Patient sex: M
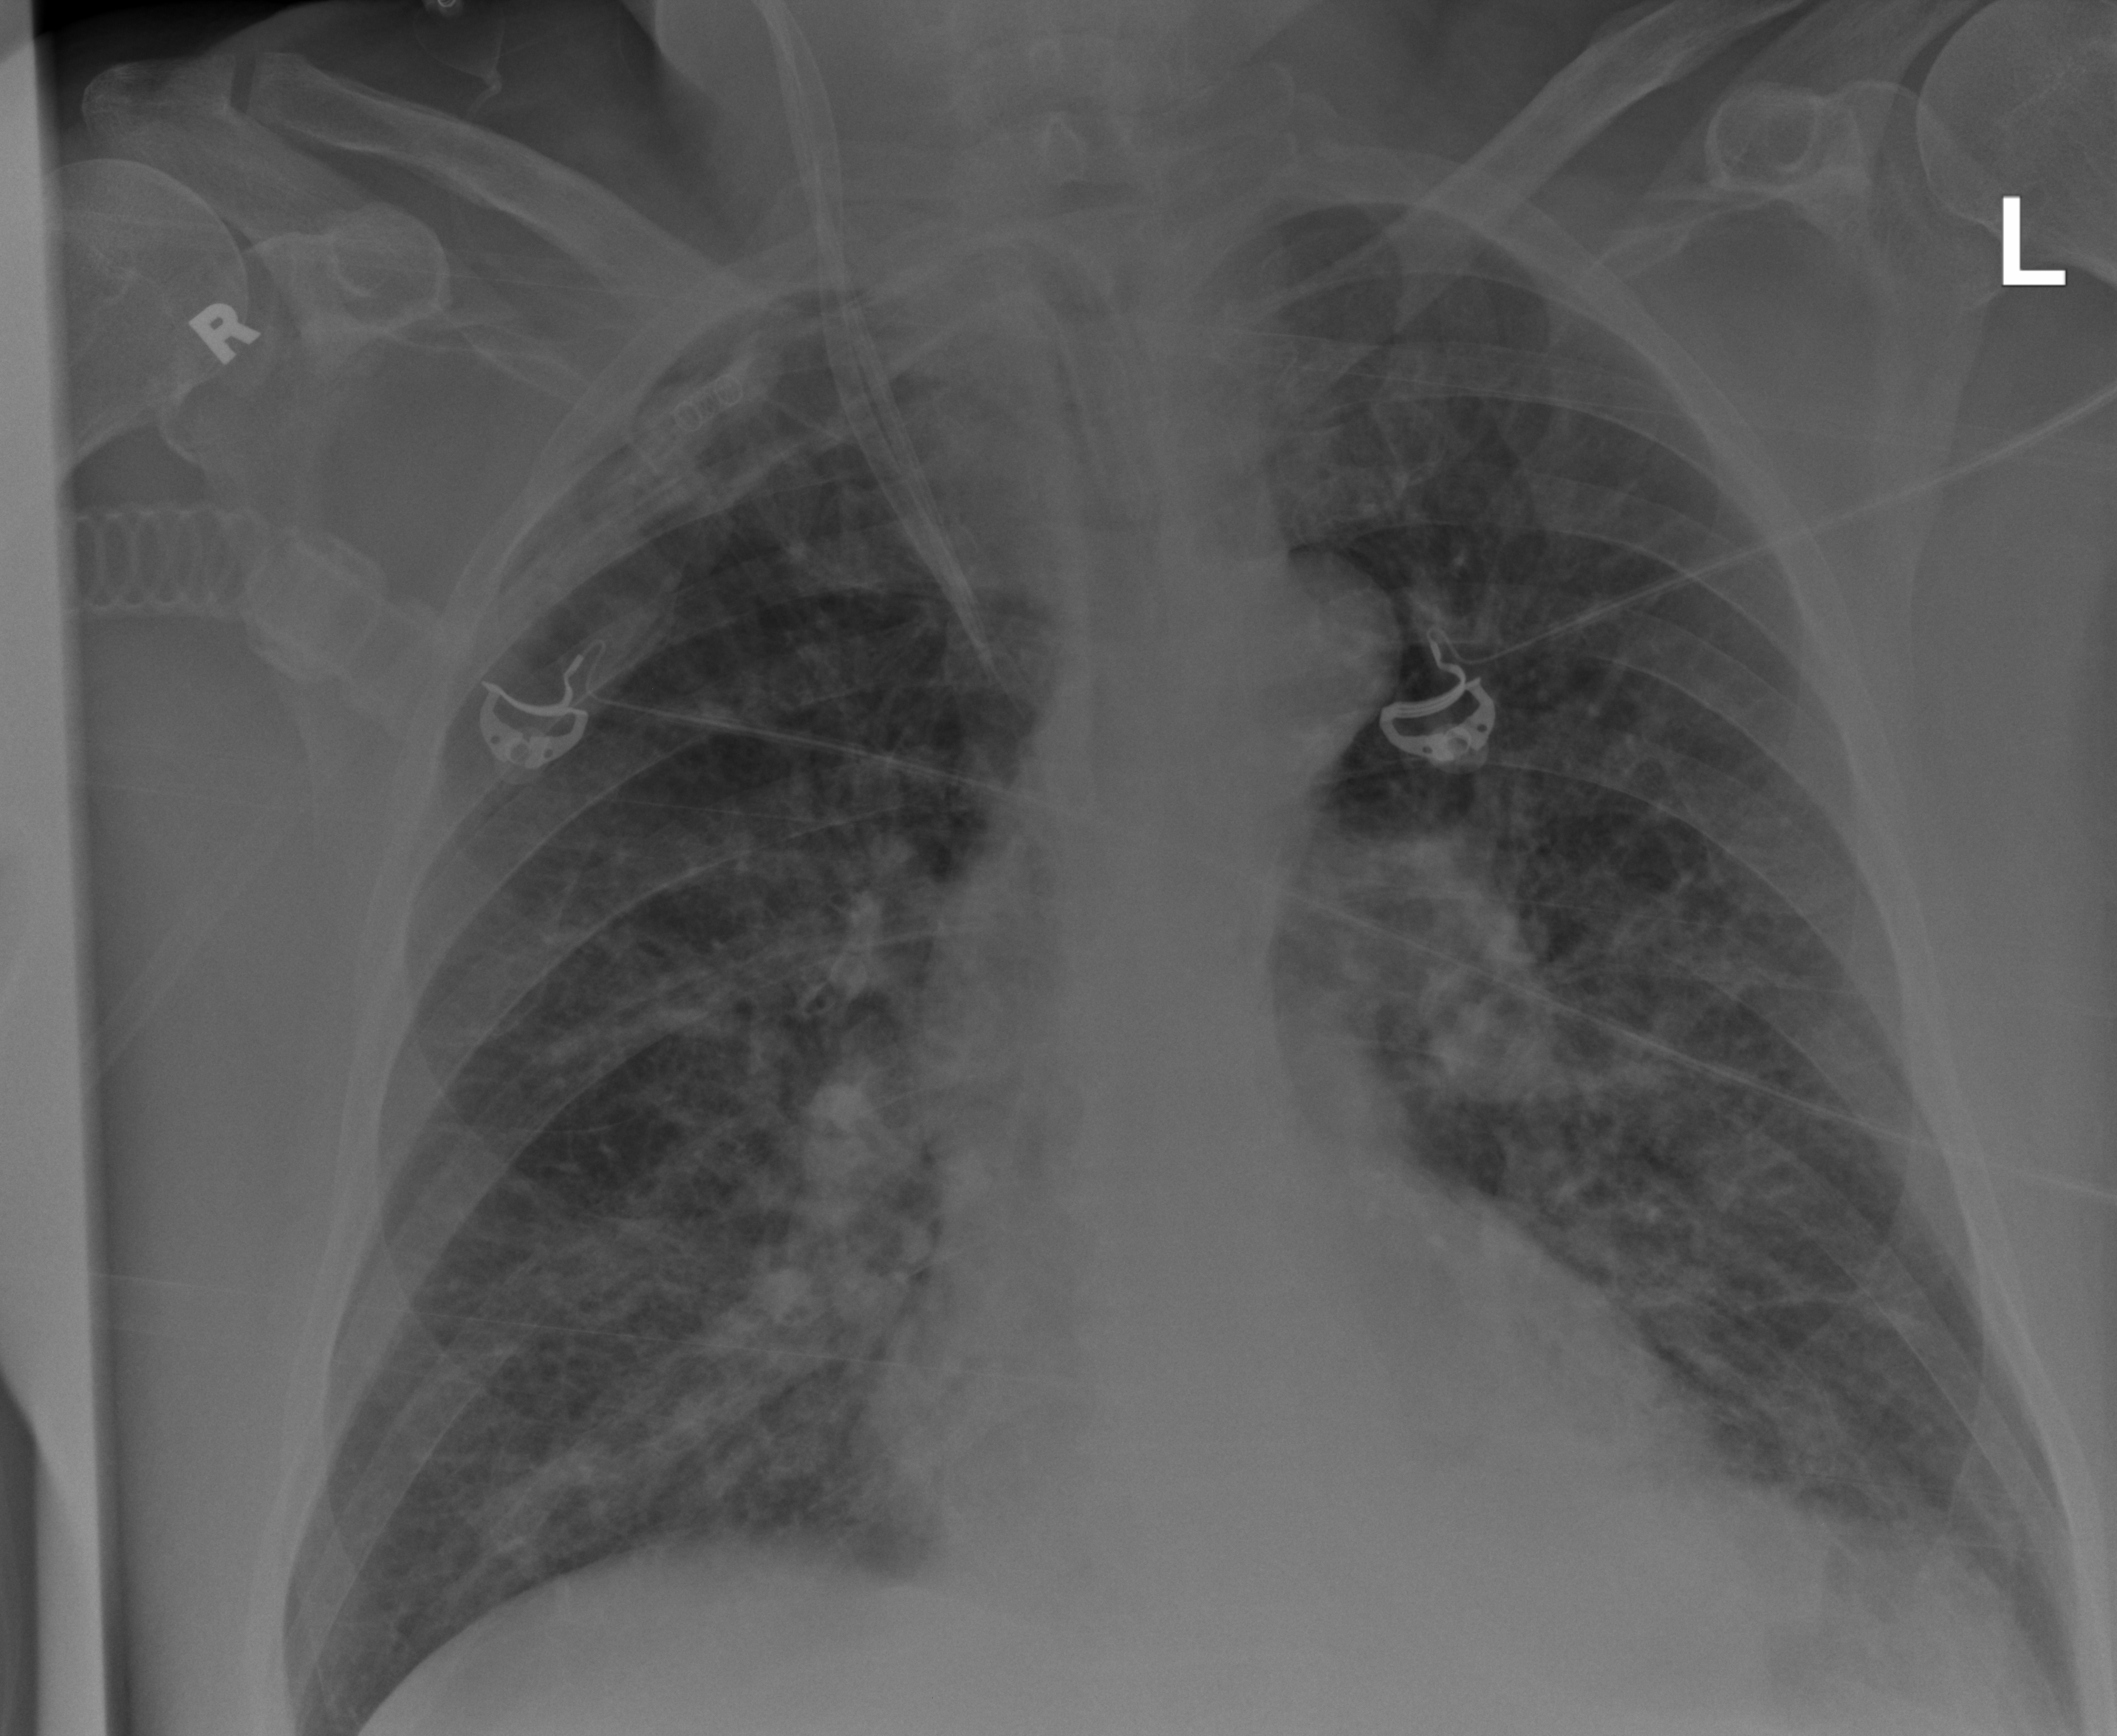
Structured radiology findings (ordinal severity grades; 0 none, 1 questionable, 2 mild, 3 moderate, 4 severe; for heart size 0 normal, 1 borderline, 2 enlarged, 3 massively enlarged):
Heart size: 0
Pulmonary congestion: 1
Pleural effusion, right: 0
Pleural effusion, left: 1
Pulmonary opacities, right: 2
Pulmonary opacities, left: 2
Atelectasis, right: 2
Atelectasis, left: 2